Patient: sex F, age 54
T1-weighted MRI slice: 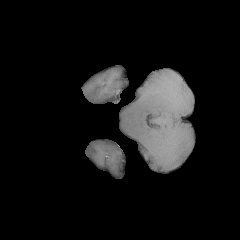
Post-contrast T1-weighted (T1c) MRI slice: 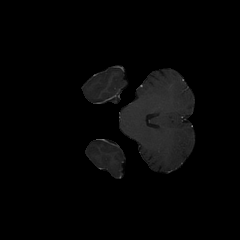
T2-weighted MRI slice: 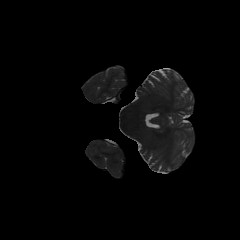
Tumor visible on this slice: no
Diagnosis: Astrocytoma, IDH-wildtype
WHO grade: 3